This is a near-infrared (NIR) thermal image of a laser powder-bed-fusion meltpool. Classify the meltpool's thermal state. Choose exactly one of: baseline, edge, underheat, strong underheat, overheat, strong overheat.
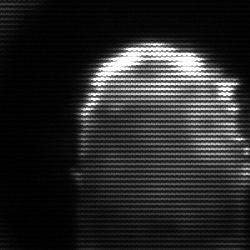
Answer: baseline